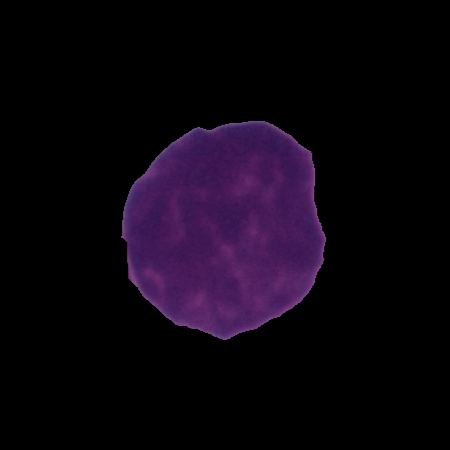
Label: cancer